Interaction volume radius: 10 \u00c5
Interaction volume height: 25 \u00c5
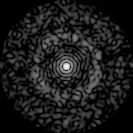
Disorder parameter: 0.8516